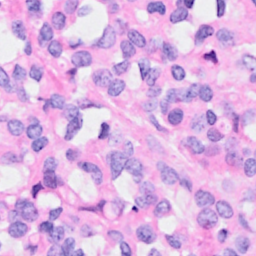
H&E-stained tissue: Breast